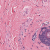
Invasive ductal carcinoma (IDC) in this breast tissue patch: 0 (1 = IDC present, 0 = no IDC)